Question: '''
WITH temp(k) AS (VALUES <PHONE>), <PHONE>), <PHONE>),
<PHONE>), <PHONE>) ) LEFT join hello.transaction_job B on
B.id=temp.k SELECT * FROM temp,B.id,B.msisdn
'''
Trying to join a common table expression with standard table, but failed
Can you guys tell me why?

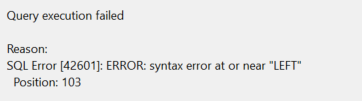
Answer: The 'SELECT' needs to be the JOIN as with every join
'''
WITH temp(k) AS (
VALUES <PHONE>), <PHONE>), <PHONE>),
<PHONE>), <PHONE>)
)
SELECT B.id, B.msisdn
FROM temp t
LEFT join hello.transaction_job B on B.id = t.k;
'''